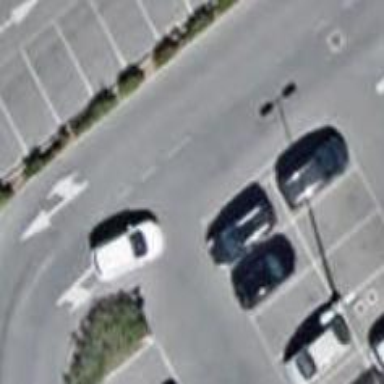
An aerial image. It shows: Road serving as parking aisle.